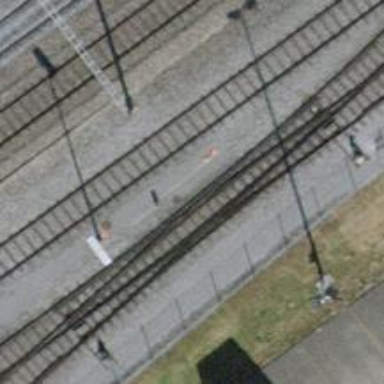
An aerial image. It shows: Railway switch.